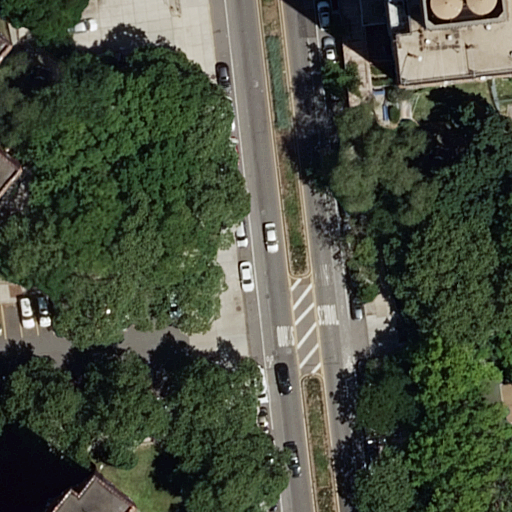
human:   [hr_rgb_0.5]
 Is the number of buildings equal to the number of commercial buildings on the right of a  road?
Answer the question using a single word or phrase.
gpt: no

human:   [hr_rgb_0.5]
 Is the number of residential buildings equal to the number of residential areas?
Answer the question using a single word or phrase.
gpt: no

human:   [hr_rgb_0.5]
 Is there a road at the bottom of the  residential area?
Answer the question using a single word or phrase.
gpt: yes

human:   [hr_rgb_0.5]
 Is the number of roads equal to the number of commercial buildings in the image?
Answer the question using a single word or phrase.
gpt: no

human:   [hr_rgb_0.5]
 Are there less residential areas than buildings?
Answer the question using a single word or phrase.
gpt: yes

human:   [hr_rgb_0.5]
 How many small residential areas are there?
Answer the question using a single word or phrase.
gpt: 0

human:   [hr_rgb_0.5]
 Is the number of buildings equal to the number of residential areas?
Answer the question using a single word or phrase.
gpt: no

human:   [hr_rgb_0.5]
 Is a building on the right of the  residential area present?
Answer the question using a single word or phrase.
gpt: yes

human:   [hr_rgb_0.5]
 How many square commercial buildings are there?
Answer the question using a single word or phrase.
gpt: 0

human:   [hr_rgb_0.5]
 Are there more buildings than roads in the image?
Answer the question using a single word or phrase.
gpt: yes

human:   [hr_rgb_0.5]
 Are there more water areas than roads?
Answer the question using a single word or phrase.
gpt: no

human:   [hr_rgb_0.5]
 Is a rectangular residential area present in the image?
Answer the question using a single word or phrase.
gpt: yes

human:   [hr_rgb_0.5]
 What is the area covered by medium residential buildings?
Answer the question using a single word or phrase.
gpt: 0m2

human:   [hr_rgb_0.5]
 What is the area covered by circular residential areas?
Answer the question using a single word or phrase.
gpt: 0m2

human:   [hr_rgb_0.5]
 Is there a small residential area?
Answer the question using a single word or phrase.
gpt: no

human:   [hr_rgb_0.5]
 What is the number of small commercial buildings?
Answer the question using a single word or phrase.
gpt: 0

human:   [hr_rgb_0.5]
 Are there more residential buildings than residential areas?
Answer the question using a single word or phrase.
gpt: yes

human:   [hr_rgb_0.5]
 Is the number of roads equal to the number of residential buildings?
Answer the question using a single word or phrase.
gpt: no

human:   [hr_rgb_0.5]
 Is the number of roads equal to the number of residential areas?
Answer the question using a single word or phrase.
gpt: no

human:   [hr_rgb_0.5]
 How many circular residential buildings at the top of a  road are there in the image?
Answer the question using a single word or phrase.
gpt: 0

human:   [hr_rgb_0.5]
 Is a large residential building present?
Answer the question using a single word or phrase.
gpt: yes

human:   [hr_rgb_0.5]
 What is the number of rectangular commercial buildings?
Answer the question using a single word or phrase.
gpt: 0

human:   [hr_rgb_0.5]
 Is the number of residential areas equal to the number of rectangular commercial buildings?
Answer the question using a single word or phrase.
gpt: no

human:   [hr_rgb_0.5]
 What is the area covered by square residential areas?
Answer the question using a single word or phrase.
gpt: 0m2

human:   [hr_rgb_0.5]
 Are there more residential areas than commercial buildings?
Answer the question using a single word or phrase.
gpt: yes

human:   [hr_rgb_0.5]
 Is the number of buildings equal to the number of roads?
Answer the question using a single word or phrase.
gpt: no

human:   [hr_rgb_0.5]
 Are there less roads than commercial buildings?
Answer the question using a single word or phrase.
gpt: no

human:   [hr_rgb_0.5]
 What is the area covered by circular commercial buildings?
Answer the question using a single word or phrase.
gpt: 0m2

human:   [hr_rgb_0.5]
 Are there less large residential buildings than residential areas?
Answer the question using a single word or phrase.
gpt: no

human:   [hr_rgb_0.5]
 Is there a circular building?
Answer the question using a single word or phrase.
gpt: no

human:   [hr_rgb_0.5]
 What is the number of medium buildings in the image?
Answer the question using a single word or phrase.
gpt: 0

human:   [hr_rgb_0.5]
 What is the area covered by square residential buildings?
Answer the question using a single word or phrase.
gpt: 0m2

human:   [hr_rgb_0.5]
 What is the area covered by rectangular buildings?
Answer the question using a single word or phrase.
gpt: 104m2

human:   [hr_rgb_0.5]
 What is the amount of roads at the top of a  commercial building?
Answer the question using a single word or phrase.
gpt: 0

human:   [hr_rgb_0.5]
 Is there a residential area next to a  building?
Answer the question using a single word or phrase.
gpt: yes

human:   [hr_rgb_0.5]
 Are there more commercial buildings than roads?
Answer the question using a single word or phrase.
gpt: no